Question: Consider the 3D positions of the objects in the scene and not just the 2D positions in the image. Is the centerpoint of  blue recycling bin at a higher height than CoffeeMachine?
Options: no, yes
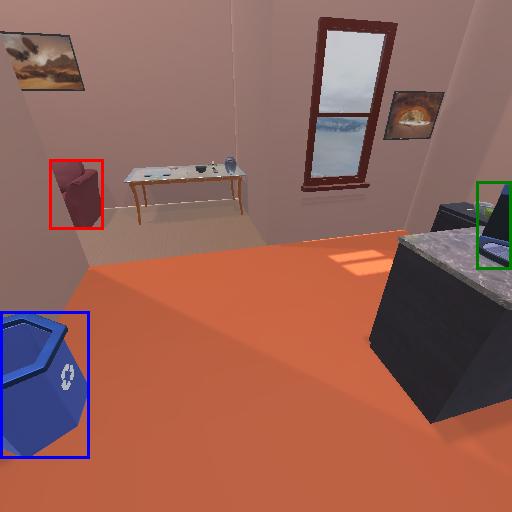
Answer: no